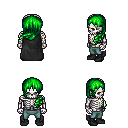
a pixel art fantasy rpg character, male body template, skeleton, black cape, teal pants, green left-swept hairstyle, black shoes, four views (front, back, left, right), 2x2 character sprite sheet, small pixel art, hard edges, no anti-aliasing